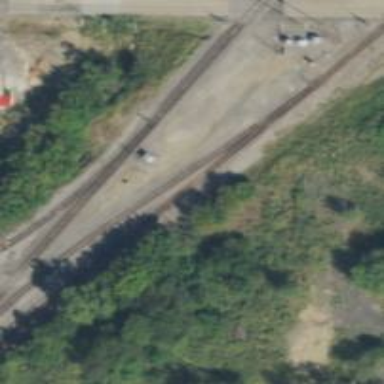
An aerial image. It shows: Railway crossover.